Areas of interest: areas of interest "Sport and cultural"
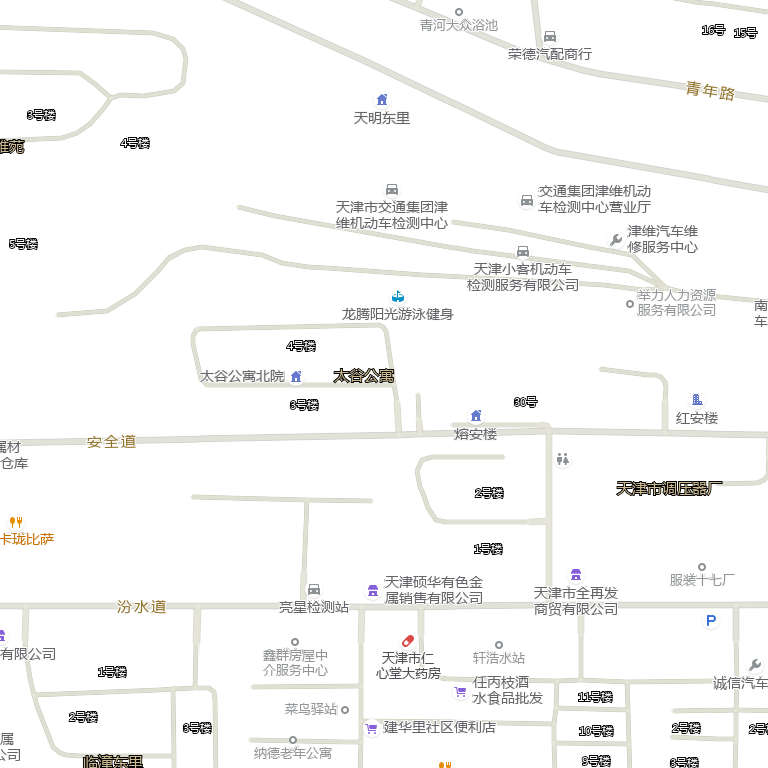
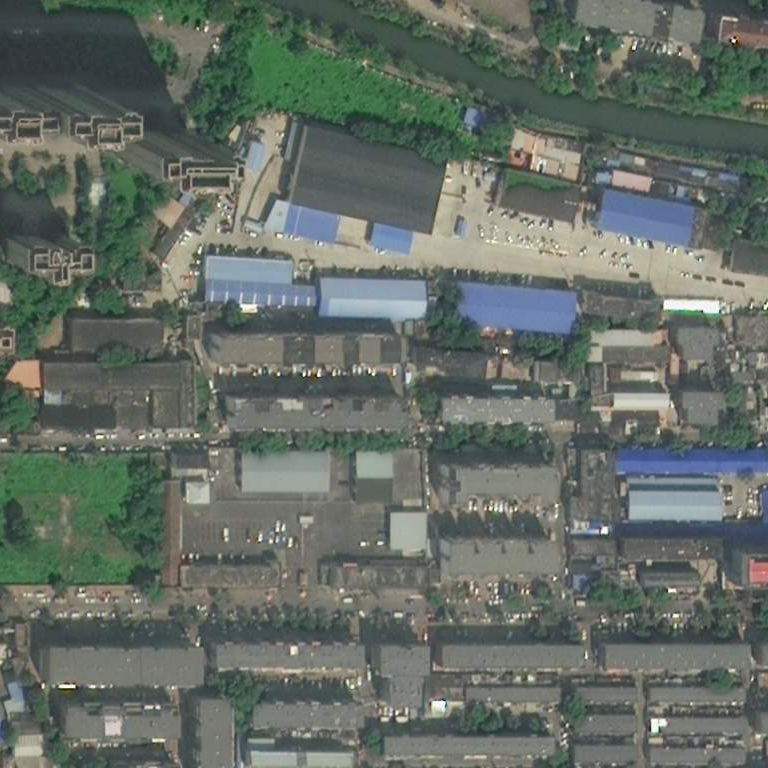